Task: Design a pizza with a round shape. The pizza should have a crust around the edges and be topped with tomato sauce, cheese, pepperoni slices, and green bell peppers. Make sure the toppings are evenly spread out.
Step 35:
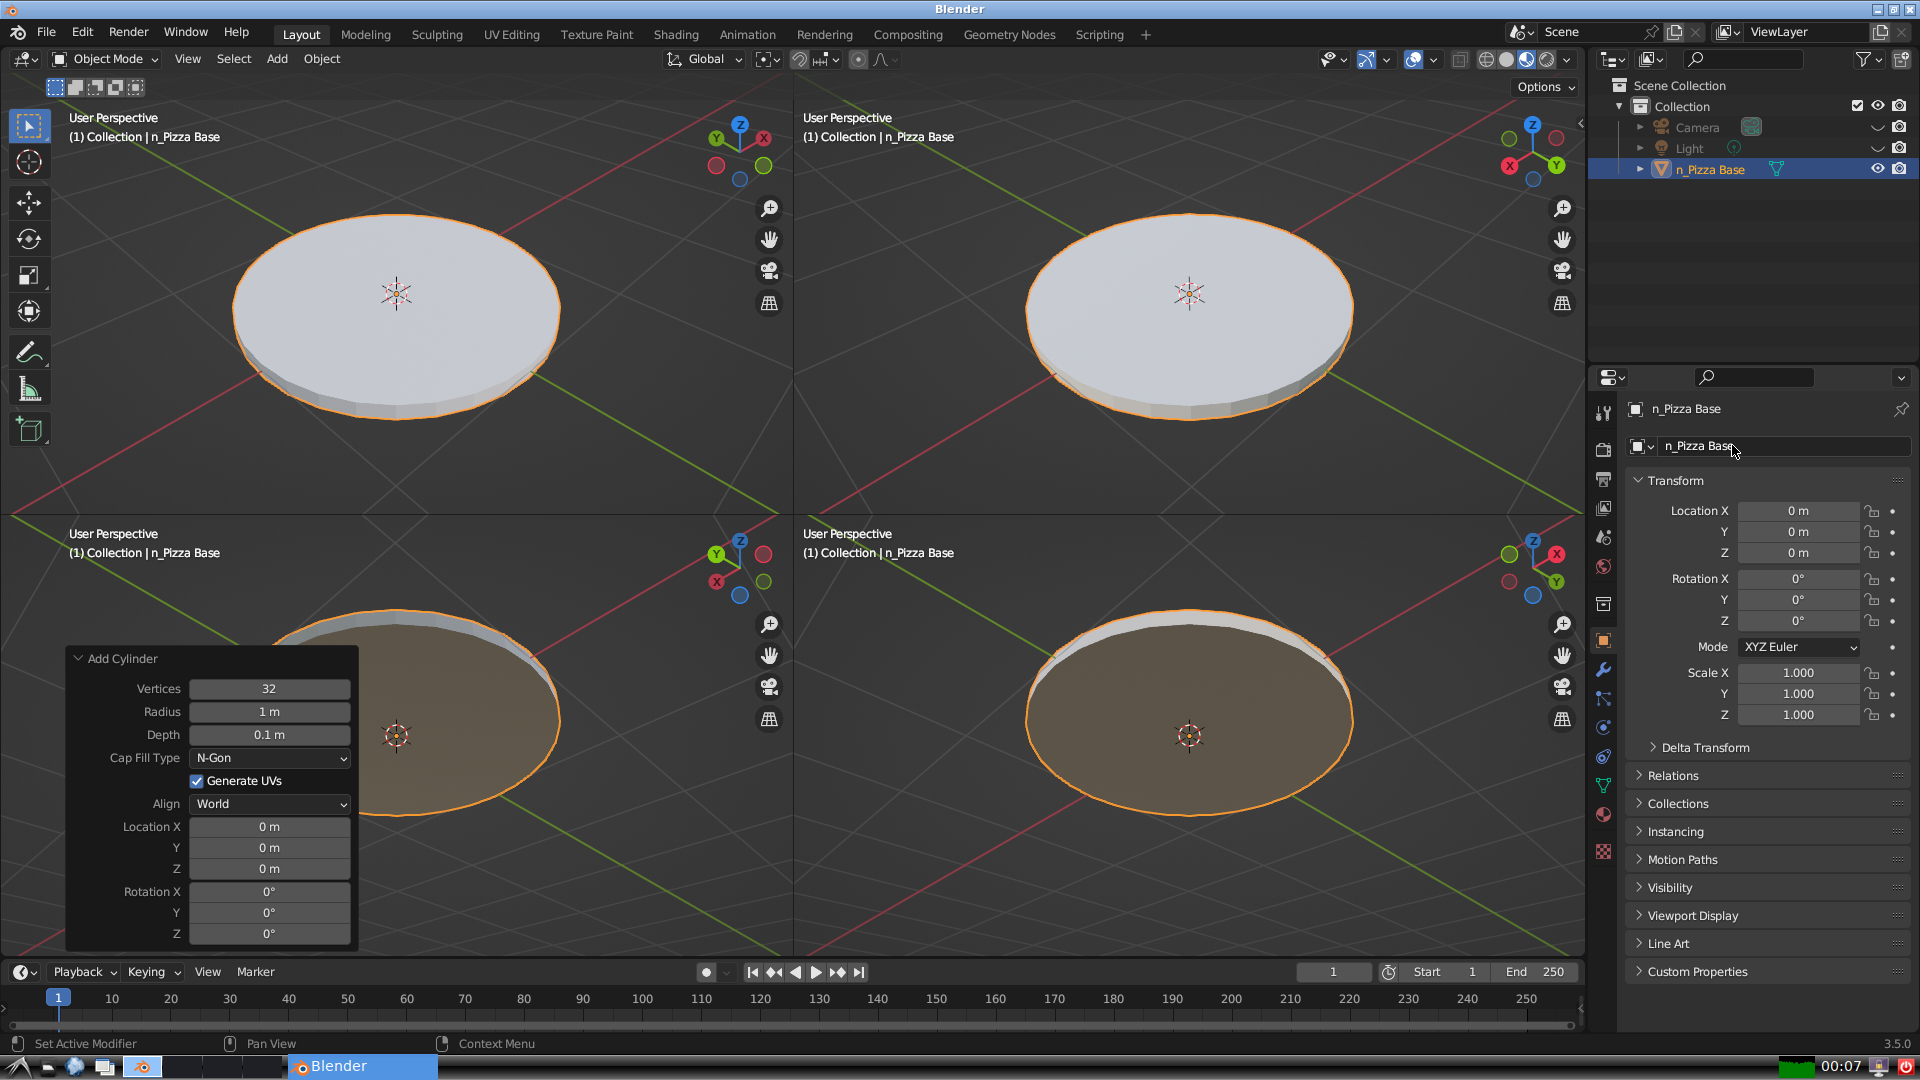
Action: {"mouse_move": [1608, 805]}